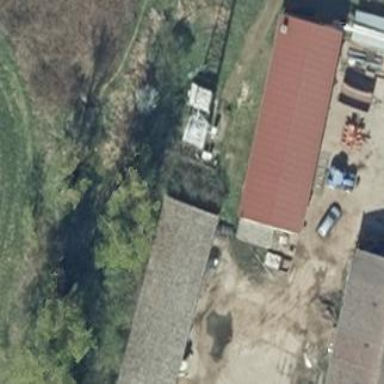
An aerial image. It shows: Gabled farm auxiliary building with grey roof. The roof is oriented along the structure.